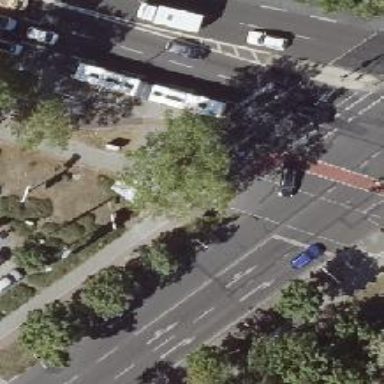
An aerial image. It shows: Avenue of trees.